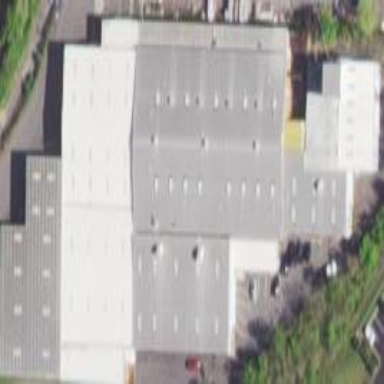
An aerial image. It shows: Wholesale shop within building.